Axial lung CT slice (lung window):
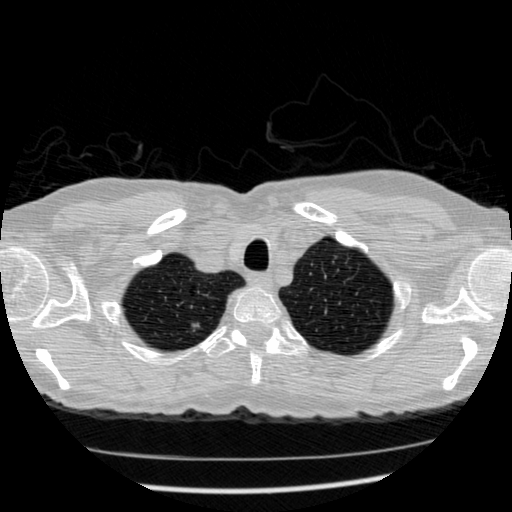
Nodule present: yes
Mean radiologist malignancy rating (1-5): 3.5